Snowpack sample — Snodgrass Mountain, Crested Butte, Colorado (2/4/25, 12:06 PM MST)
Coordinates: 38.923, -106.968
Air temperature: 35 °F
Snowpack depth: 80 cm
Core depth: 50 cm
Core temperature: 30.2 °F
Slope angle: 14°, slope face: 78°
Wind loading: low
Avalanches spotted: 0
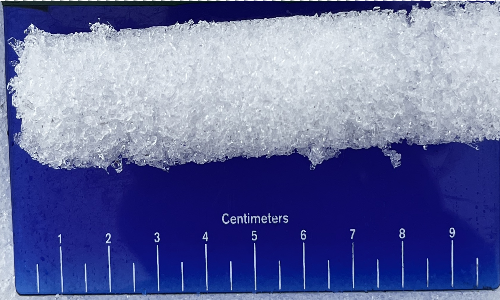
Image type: core
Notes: No avalanches nearby, unusually warm weather for the last month reported by residents, Collected 25 yards from treeline